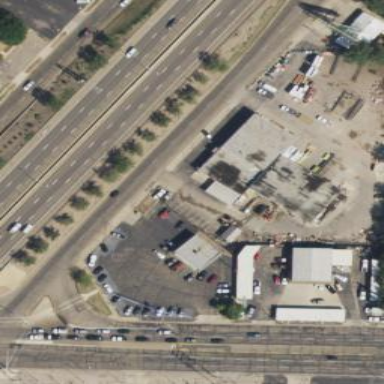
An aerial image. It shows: Building with trade shop.